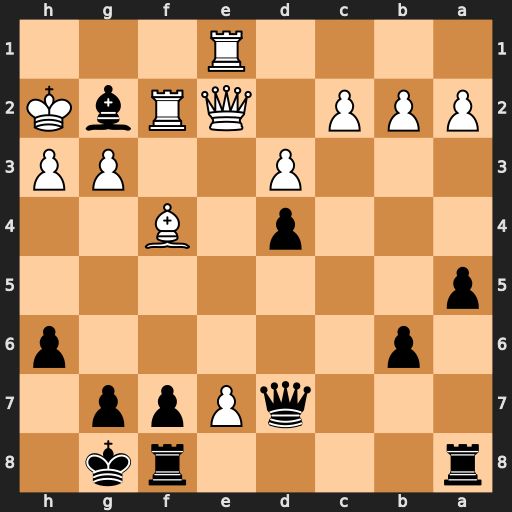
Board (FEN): r4rk1/3qPpp1/1p5p/p7/3p1B2/3P2PP/PPP1QRbK/4R3
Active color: b
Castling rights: -
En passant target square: -
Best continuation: Qxh3+ Kg1 Qh1#